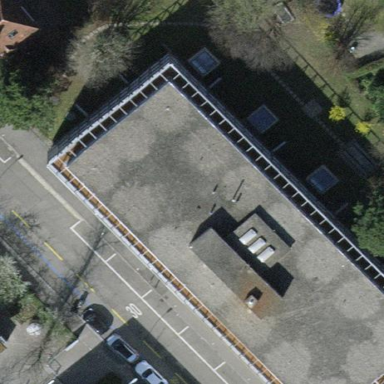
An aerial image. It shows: Commercial building with flat roof.